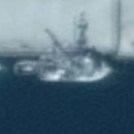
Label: civil